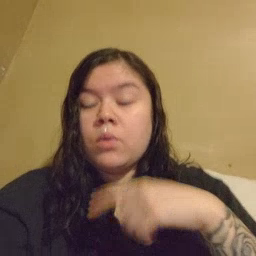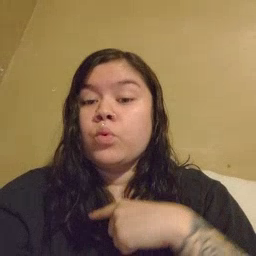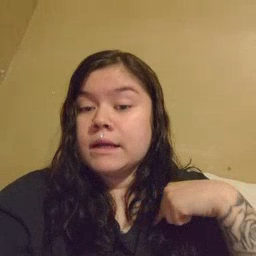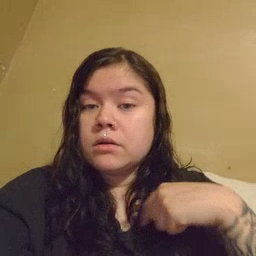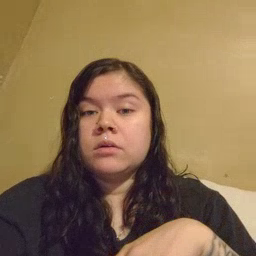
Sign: weus